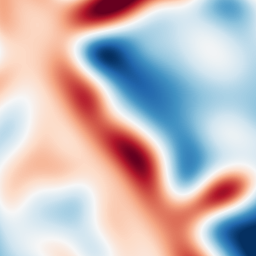
Category: multiscale
Decomposition family: log
Decomposition parameters: sigma: 20
Upsampling method: cubic_catmull_rom
Upsampling parameters: scale: 8
Upsampling scale: 8